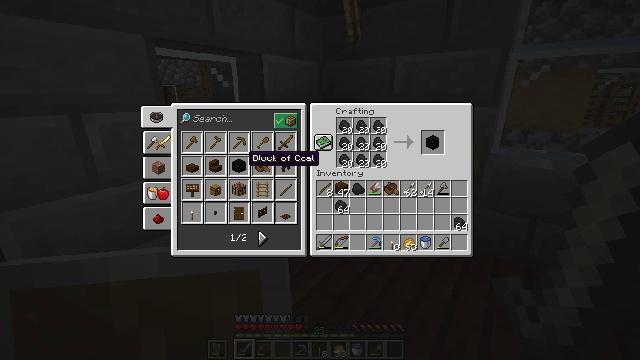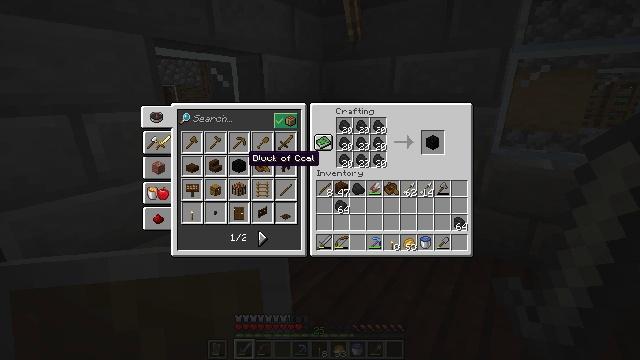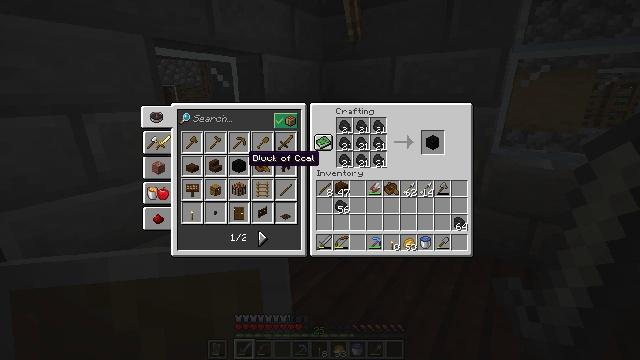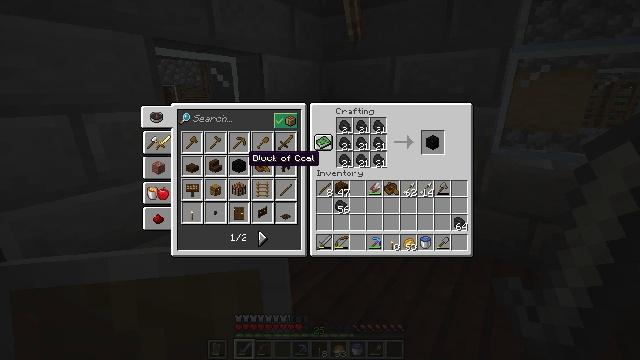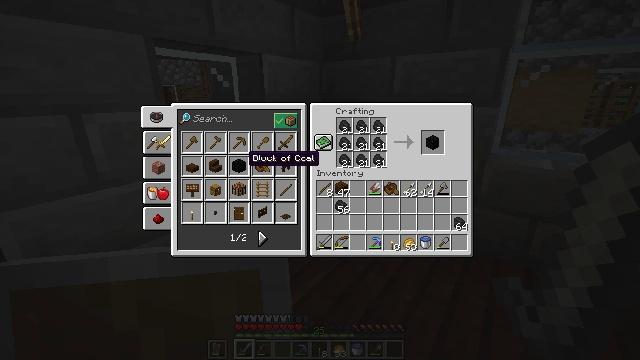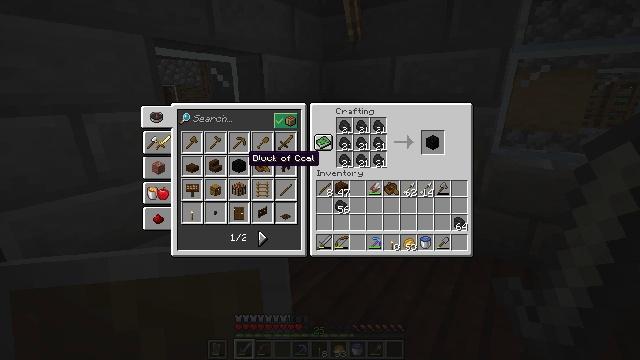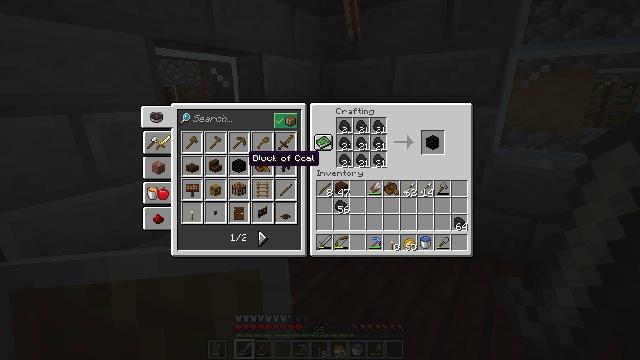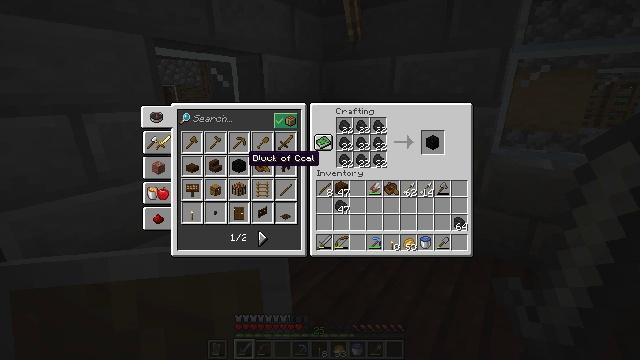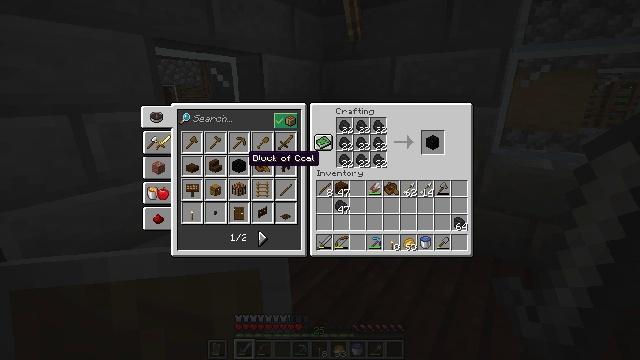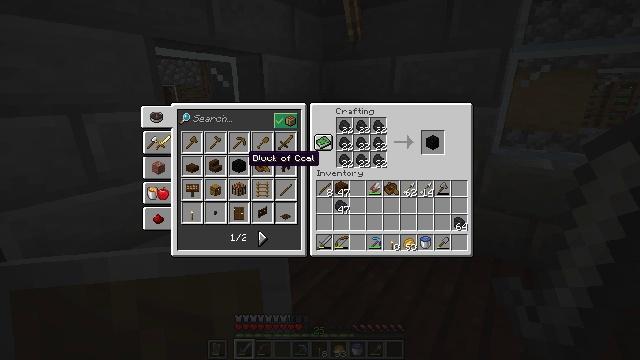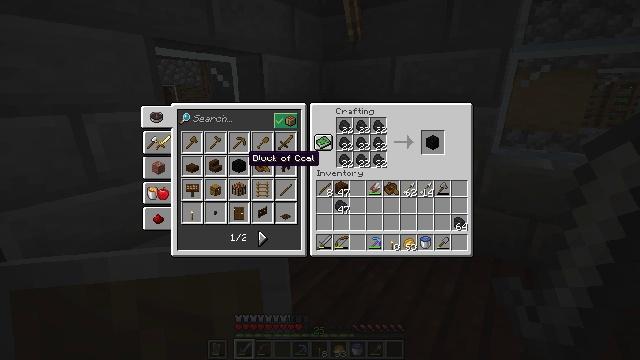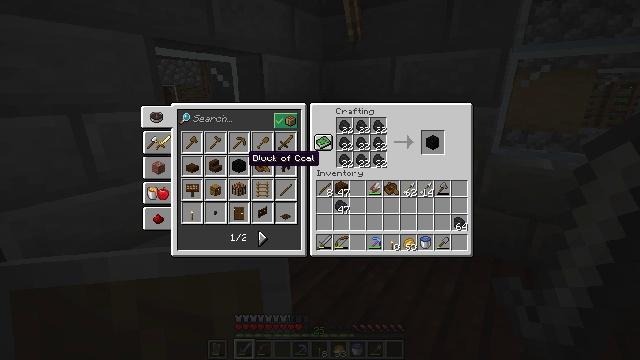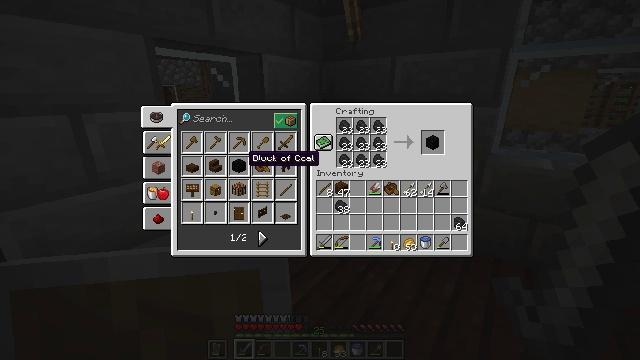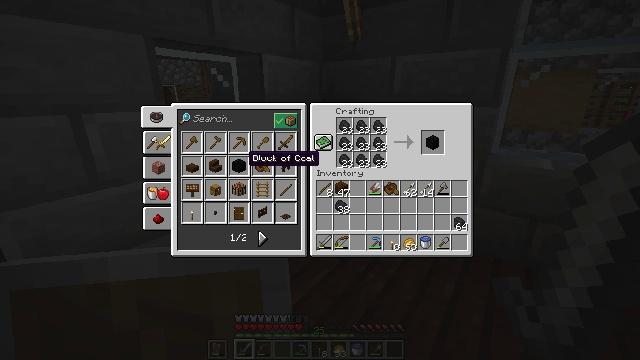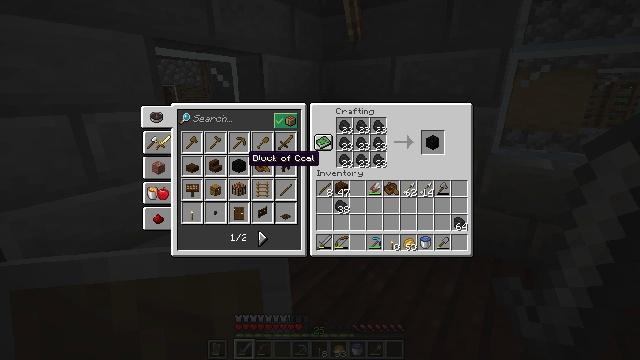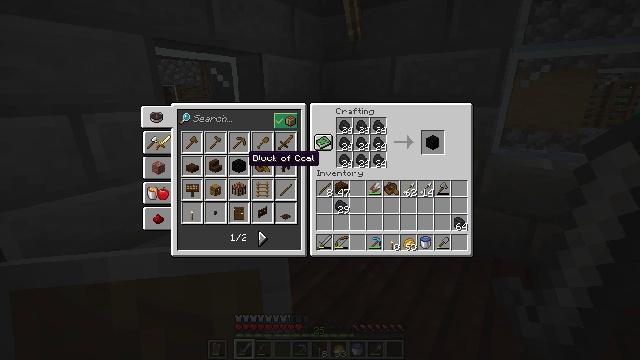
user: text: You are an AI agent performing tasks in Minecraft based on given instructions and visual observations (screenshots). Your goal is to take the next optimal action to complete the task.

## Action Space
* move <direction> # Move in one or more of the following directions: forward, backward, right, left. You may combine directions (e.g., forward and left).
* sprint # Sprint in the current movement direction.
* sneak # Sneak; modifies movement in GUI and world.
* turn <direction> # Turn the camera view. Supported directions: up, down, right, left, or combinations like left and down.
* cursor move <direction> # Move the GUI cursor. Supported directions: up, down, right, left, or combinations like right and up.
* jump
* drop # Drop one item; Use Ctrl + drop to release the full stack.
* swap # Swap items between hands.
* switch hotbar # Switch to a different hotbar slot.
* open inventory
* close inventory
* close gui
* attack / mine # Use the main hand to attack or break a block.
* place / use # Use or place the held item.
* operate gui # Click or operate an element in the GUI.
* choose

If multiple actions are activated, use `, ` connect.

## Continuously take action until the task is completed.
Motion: motion action
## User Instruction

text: Craft a coal block.
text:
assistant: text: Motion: attack / mine
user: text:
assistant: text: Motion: attack / mine
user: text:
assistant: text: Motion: no_op
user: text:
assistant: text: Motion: no_op
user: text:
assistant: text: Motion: no_op
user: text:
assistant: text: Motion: attack / mine
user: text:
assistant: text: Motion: no_op
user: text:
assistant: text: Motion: no_op
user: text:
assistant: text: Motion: attack / mine
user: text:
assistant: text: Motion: attack / mine
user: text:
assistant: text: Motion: attack / mine
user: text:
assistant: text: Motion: attack / mine
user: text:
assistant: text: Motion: no_op
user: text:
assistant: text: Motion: no_op
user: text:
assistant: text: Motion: attack / mine
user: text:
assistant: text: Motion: no_op
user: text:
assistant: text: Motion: no_op
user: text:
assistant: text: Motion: no_op
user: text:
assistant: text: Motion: attack / mine
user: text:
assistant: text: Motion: attack / mine
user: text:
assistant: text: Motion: no_op
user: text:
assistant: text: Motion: no_op
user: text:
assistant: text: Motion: no_op
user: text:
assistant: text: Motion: attack / mine
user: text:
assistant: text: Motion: attack / mine
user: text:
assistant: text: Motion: no_op
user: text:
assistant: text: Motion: no_op
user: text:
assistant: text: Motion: attack / mine
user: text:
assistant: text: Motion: attack / mine
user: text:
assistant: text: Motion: no_op